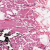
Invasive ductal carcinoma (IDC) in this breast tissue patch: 0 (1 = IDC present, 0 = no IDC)